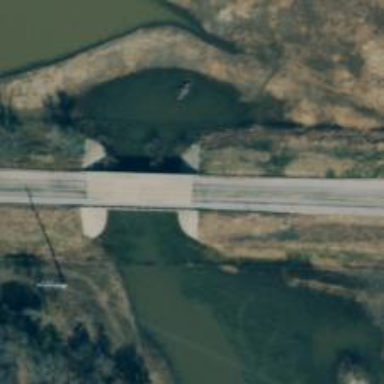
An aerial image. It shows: Secondary road with bridge.